Question: I have a label which reads as
'''
[super viewDidLoad];
// Do any additional setup after loading the view, typically from a nib.
self.view.backgroundColor = [UIColor colorWithPatternImage:[UIImage imageNamed:@"imageName.png"]];
UILabel *testLabel =[[UILabel alloc] initWithFrame:CGRectMake(65,50,200,50)]; // RectMake(xPos,yPos,Max Width I want, is just a container value);
NSString *test=@"I am thinking of a number between 1 and 100. What is it?";
testLabel.font = [UIFont systemFontOfSize:25];
testLabel.textAlignment = NSTextAlignmentCenter;
testLabel.text = test;
testLabel.numberOfLines = 0; //will wrap text in new line
[testLabel sizeToFit];
[self.view addSubview:testLabel];
'''
At the end of this ViewController.m page I have a button pushed after a user submits the field value:
'''
- (IBAction)guessNow:(id)sender {
self.usersGuess = self.guessNumberField.text;
NSString *guessString = self.usersGuess;
if ([guessString length] == 0) {
guessString = @"Really No Guess? Try Again.";
}
//_testLabel.text = @""; attempting to clear out label when user submits the value
NSString *guessReply = [[NSString alloc] initWithFormat:@"Good try but %@ is not the answer!", guessString];
self.testLabel.text = guessReply;
}
'''
The problem is when a user enters the value in the field and hit the guess button, the answer is showing up behind the initial field value. Here is a screenshot:

How can I clear out the initial message so only the reply shows up?
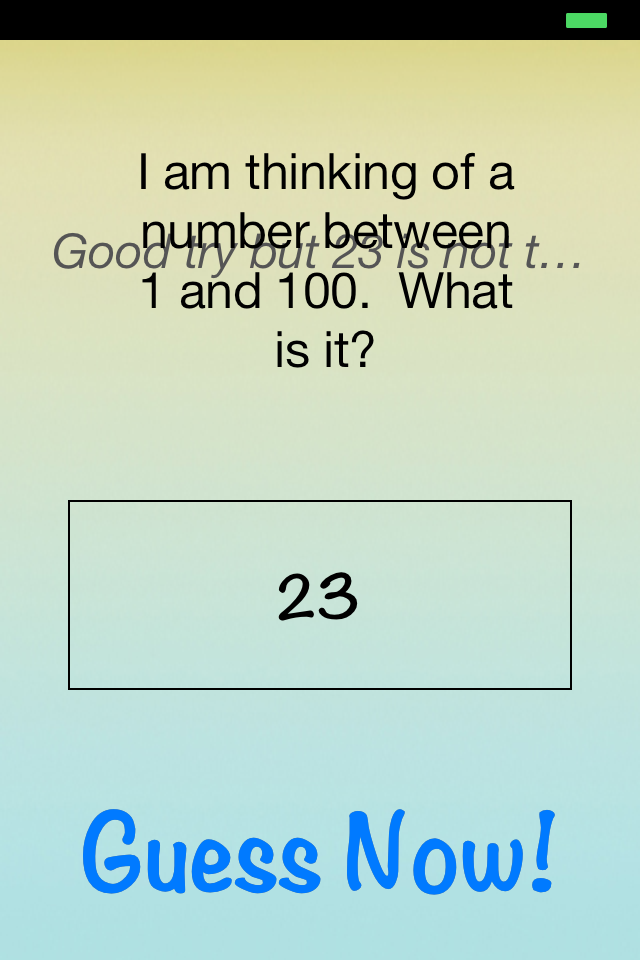
Answer: It looks like you have to separate UILabels. In your viewDidLoad method you are initializing new UILabel, setting its properties and than you are adding it to self.view.subviews but in guessNow: method you are setting string to self.testLabel.text property and this is not the same UILabel! You should change your viewDidLoad method to:
'''
[super viewDidLoad];
// Do any additional setup after loading the view, typically from a nib.
self.view.backgroundColor = [UIColor colorWithPatternImage:[UIImage imageNamed:@"imageName.png"]];
self.testLabel =[[UILabel alloc] initWithFrame:CGRectMake(65,50,200,50)];
NSString *test=@"I am thinking of a number between 1 and 100. What is it?";
self.testLabel.font = [UIFont systemFontOfSize:25];
self.testLabel.textAlignment = NSTextAlignmentCenter;
self.testLabel.text = test;
self.testLabel.numberOfLines = 0; //will wrap text in new line
[self.testLabel sizeToFit];
[self.view addSubview:self.testLabel];
'''
If your self.testLabel is IBOutlet connected to UILabel in Storyboard, than you should omit these two lines in your code:
'''
self.testLabel =[[UILabel alloc] initWithFrame:CGRectMake(65,50,200,50)];
...
...
...
[self.view addSubview:self.testLabel];
'''